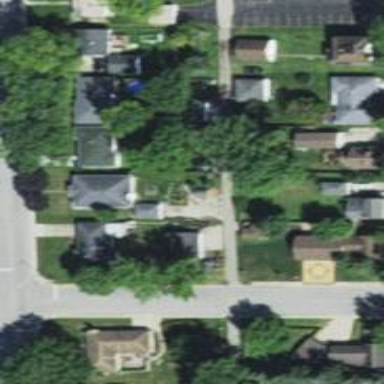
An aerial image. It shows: Alley classified as service road.